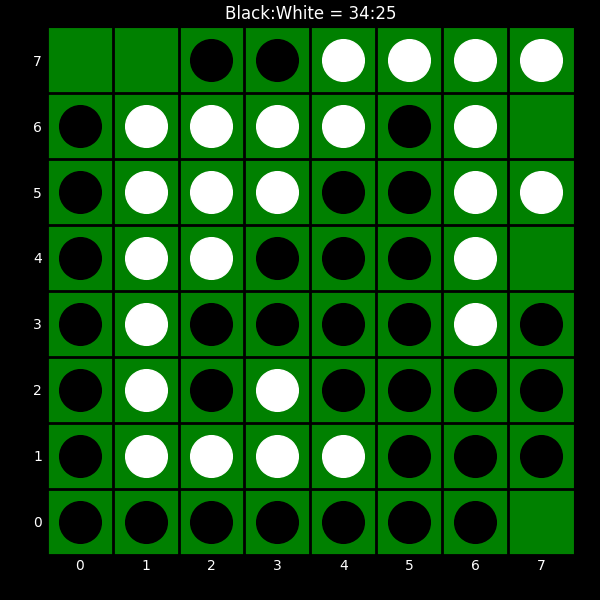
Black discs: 34
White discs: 25